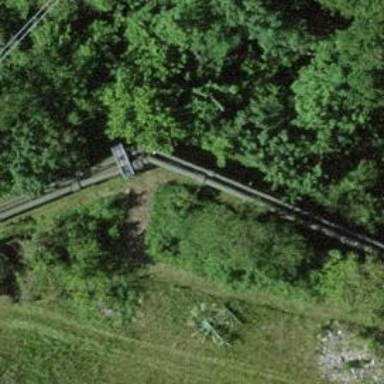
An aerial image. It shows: Pipeline structure.